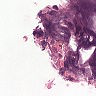
Metastatic tissue present: no